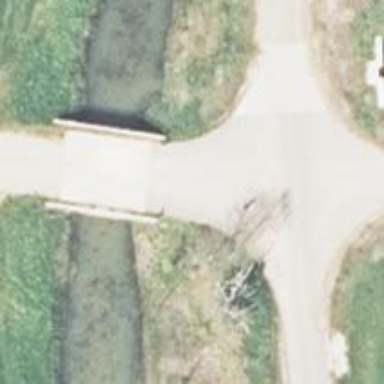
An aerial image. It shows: Track road with asphalt surface crossing over bridge.